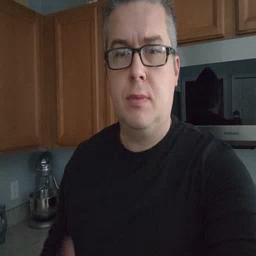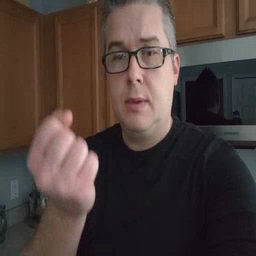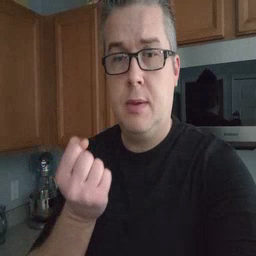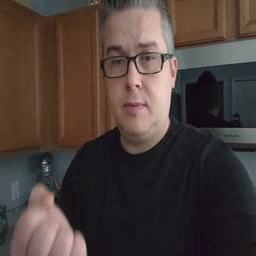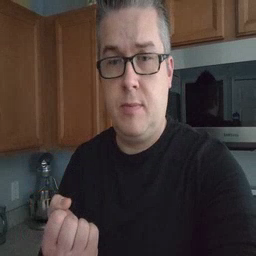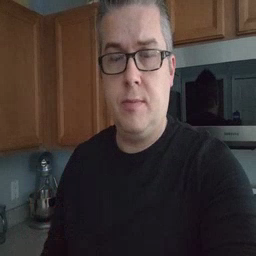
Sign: drawer